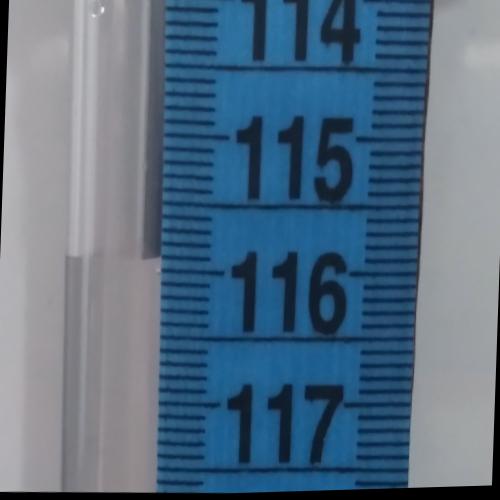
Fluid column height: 115.9 cm